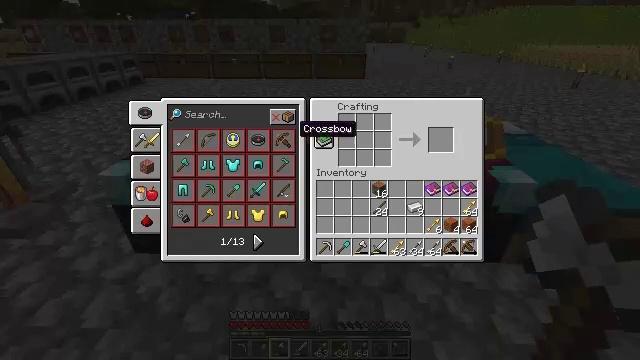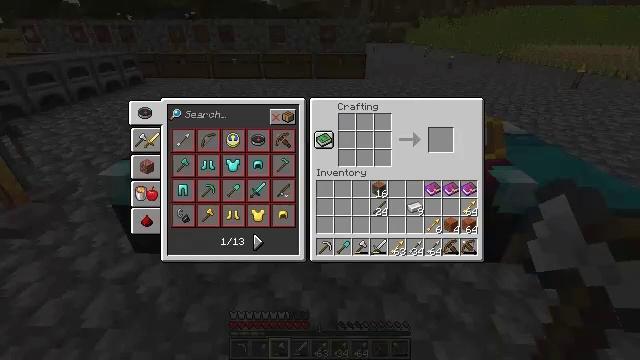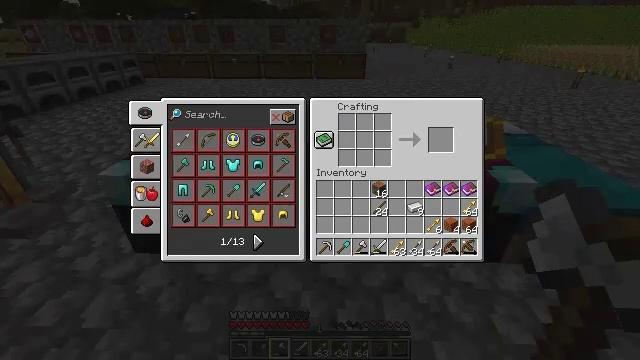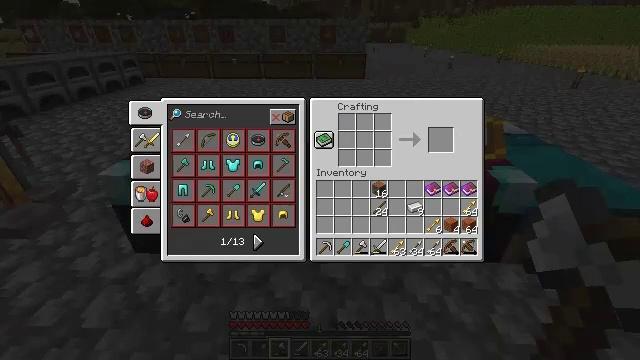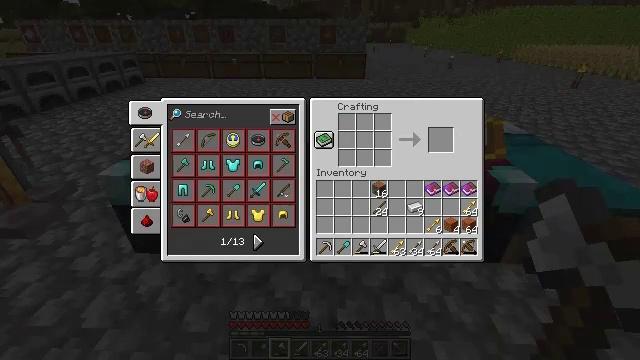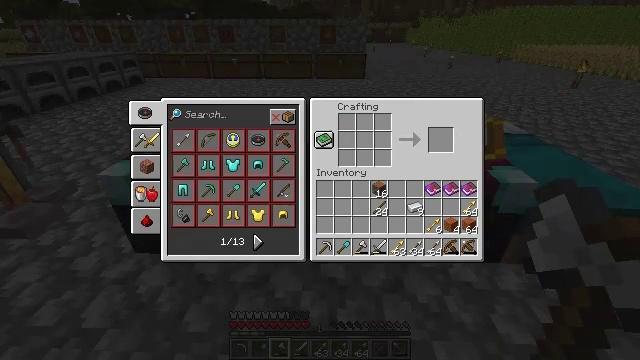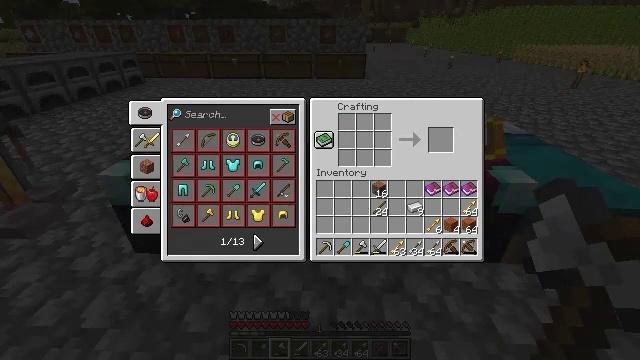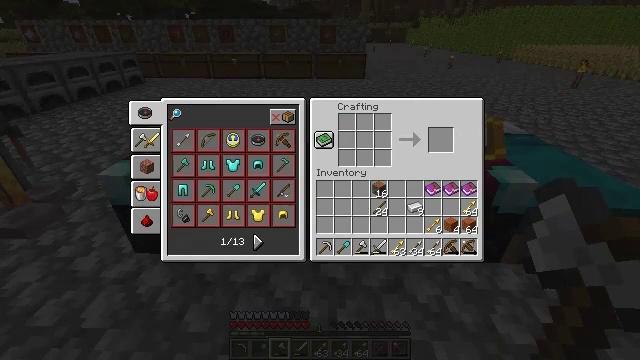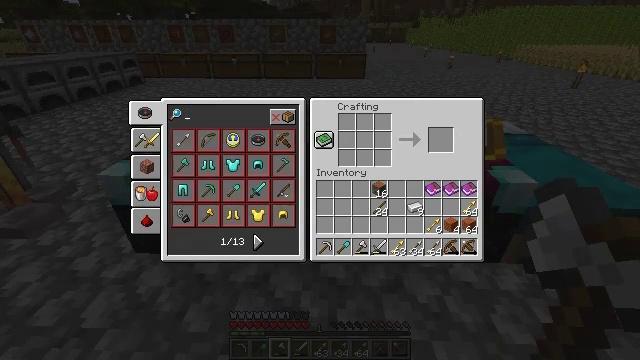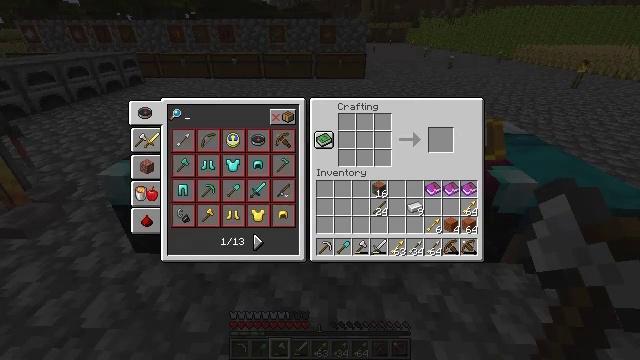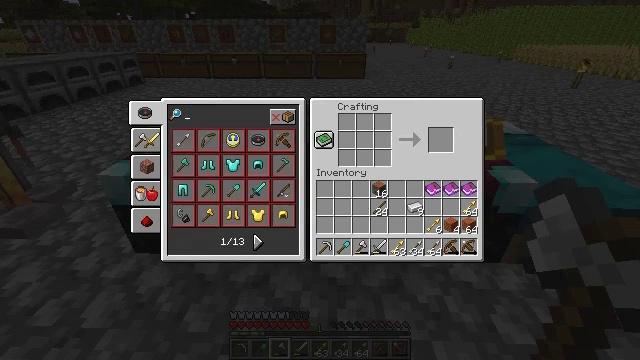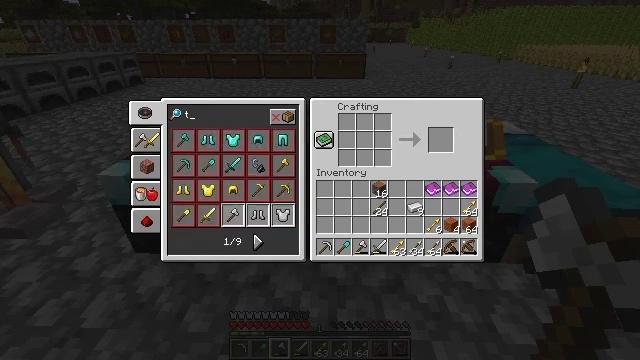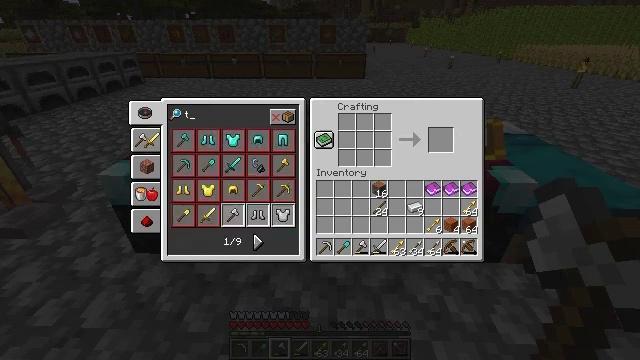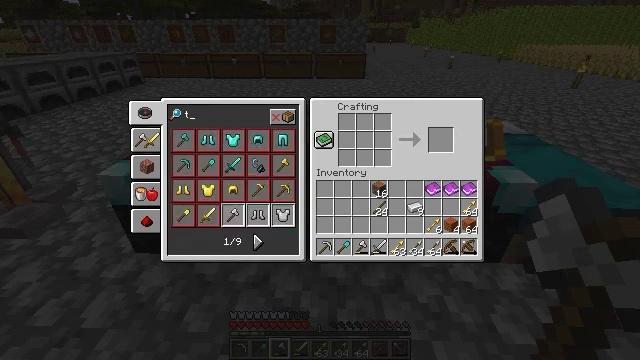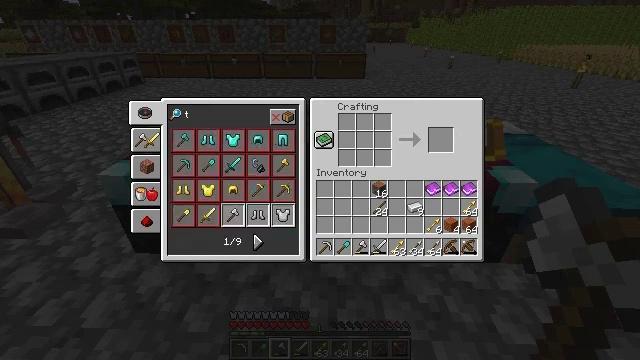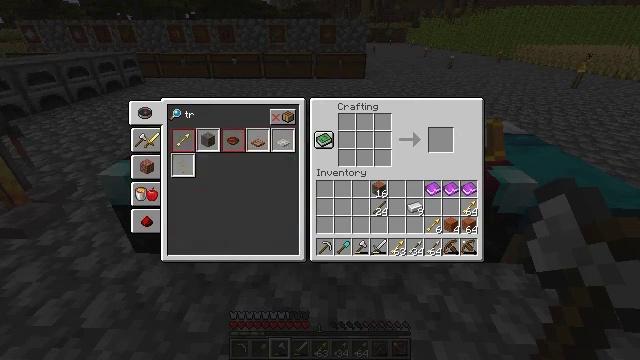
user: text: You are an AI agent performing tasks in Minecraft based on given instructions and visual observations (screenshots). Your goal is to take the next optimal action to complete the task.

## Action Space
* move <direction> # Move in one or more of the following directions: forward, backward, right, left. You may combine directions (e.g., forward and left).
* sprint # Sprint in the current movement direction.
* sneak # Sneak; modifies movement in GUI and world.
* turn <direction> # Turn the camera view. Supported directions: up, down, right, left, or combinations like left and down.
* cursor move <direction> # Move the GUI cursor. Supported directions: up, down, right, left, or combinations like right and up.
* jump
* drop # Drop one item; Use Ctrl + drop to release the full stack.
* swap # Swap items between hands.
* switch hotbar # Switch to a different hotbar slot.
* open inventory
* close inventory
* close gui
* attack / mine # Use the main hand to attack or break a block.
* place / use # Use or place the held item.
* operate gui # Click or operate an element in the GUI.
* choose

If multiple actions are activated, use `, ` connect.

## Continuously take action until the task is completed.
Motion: motion action
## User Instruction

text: Craft a tripwire hook with iron ingot, a stick, and a wooden plank.
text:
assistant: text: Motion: cursor move left and up
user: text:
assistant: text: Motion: cursor move left
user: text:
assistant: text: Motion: cursor move left
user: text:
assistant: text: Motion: no_op
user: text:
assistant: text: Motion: no_op
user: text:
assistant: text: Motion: no_op
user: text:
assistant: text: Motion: operate gui
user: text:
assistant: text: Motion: operate gui
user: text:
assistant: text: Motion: no_op
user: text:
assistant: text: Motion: no_op
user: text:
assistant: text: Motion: no_op
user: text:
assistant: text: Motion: no_op
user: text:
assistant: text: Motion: no_op
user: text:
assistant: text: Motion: no_op
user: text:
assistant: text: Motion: no_op
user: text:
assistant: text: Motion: no_op
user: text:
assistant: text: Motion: no_op
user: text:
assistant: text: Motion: no_op
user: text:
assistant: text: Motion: no_op
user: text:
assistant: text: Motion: no_op
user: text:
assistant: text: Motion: no_op
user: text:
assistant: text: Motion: no_op
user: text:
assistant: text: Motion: no_op
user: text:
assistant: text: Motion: no_op
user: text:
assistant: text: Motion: no_op
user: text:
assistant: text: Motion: no_op
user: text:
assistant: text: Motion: no_op
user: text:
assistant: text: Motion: no_op
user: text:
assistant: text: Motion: no_op
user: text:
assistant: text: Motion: no_op